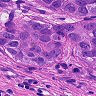
Metastatic tissue present: yes